Question: My goal is to keep track of clients with cookies and their sessions. This is needed because I don't like WCF's builtin authentication process, where they are just give the generic login popup in the browser <URL> but it was unsatisfactory.
<URL>
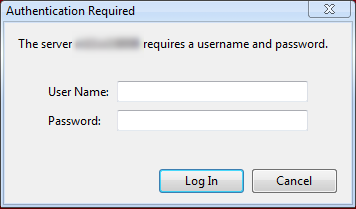
Answer: I answered my own question here:
<URL>